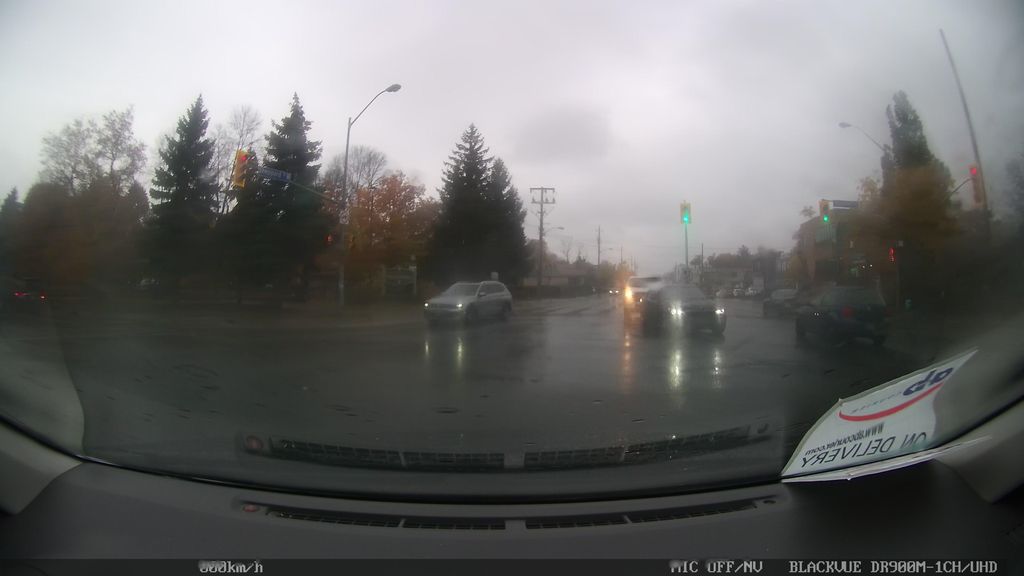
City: toronto